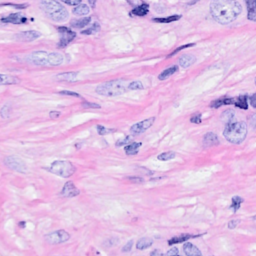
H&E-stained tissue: Breast